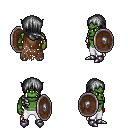
a pixel art fantasy rpg character, male body template, orc, green skin, brown tattered cape, white pants, gray right-swept hairstyle, metal boots, shield, four views (front, back, left, right), 2x2 character sprite sheet, small pixel art, hard edges, no anti-aliasing